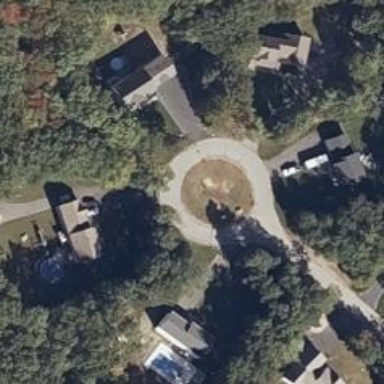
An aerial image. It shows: Driveway.